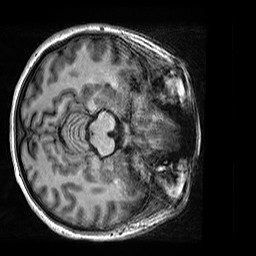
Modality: T1w
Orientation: axial
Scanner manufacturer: siemens
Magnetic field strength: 3 T
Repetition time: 2.5 s
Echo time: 0.00299 s